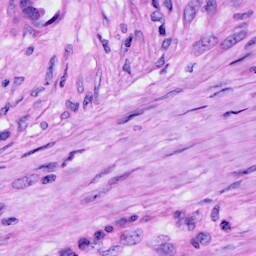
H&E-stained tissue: Ovarian